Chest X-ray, PA view. Patient: 62 years old, sex M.
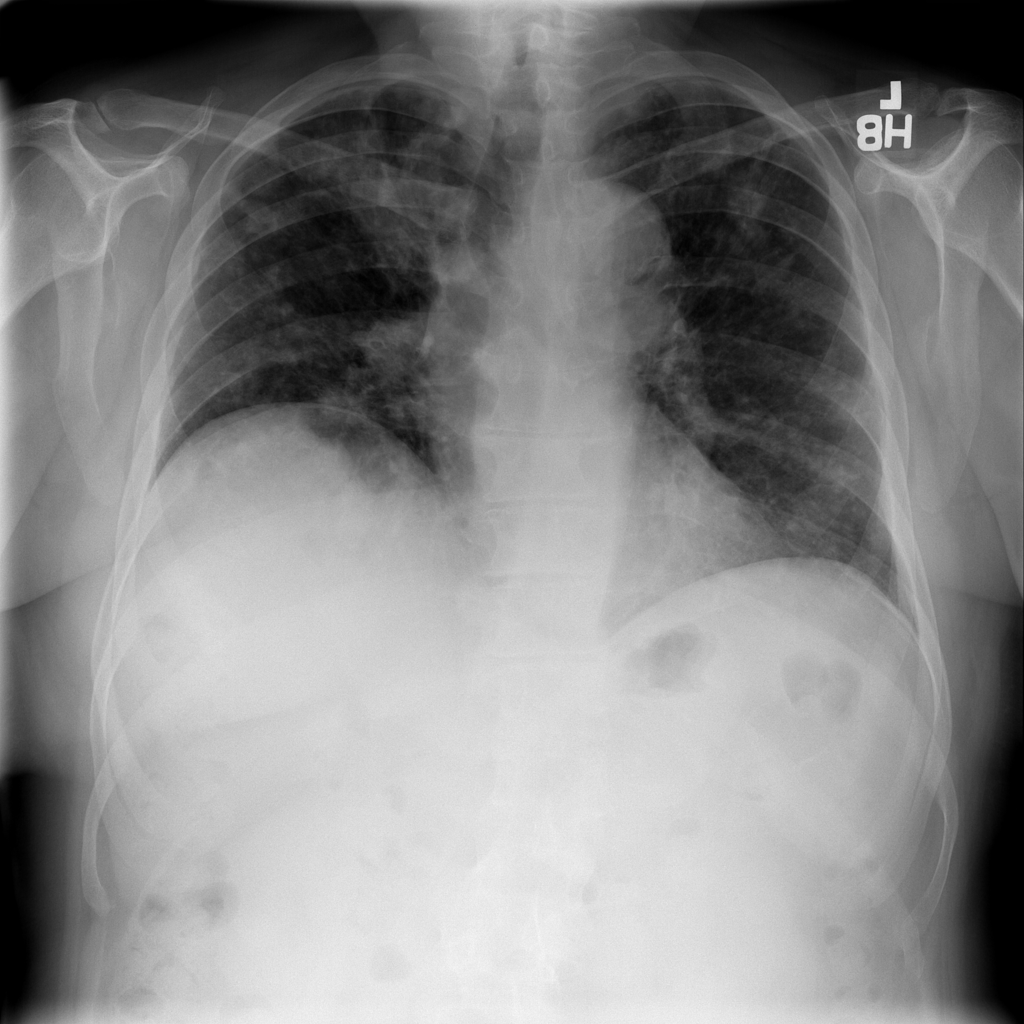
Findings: Infiltration, Nodule